Question: The below image shows the table in design view followed by how it looks when run. My problem is that if you look for example under the first 'Service' listed for February, there is a line for 2010's data then a separate lower line for the 2011 data.
I need the table to make use of the one line for that particular Month rather than splitting the data.

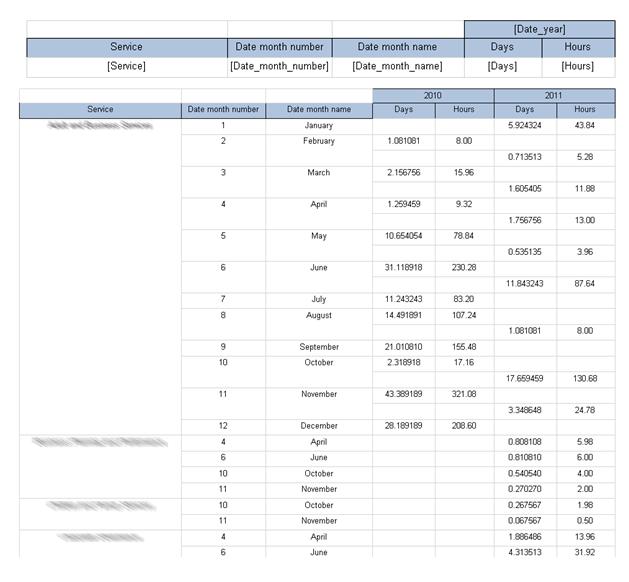
Answer: Found out that I needed to right click on Details in row groups and add my month field to use one row.